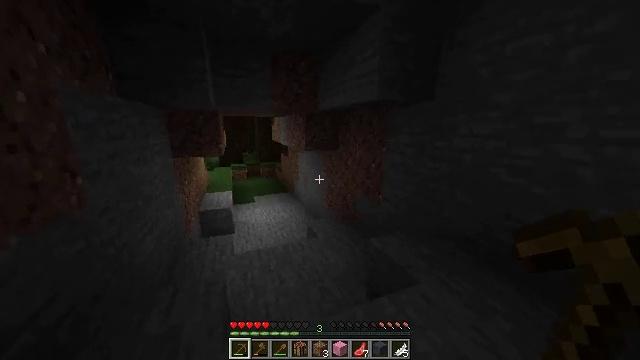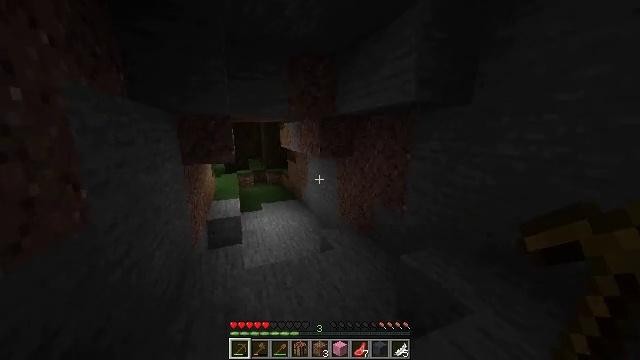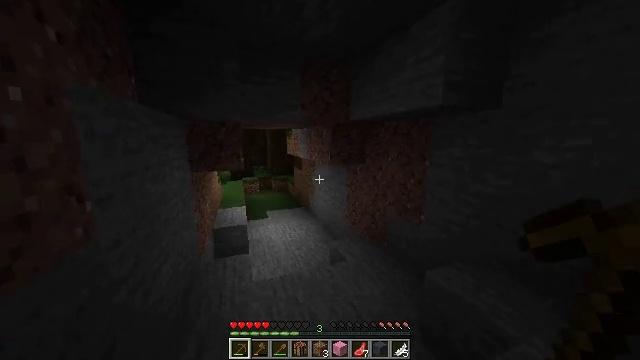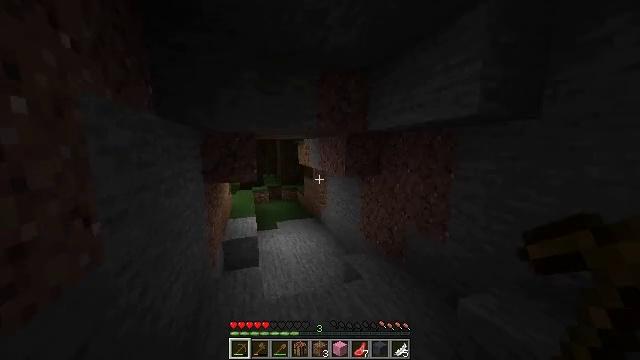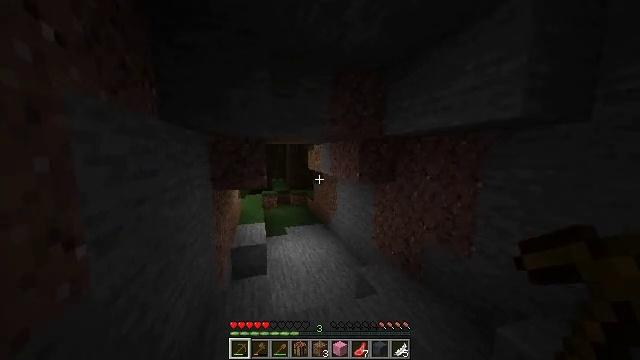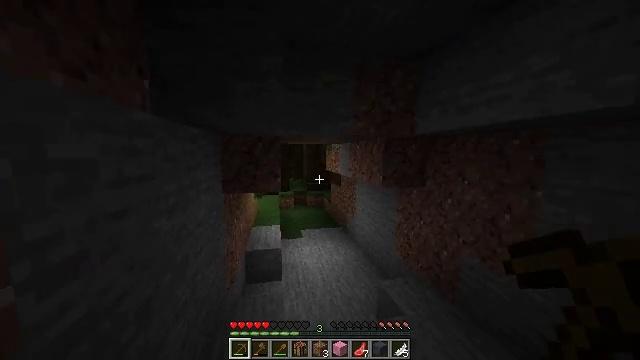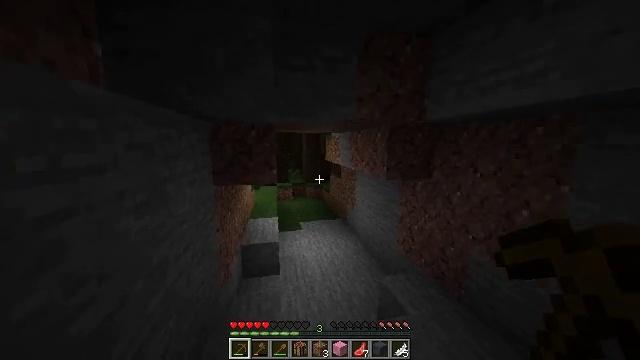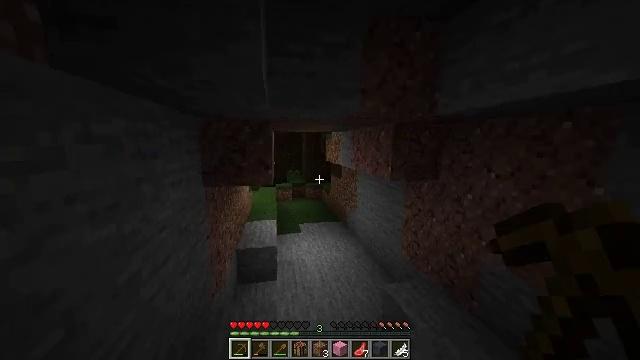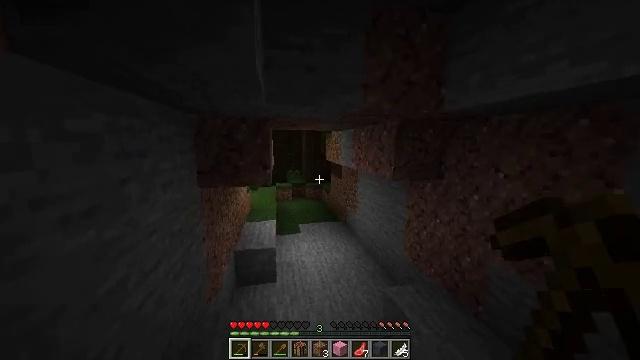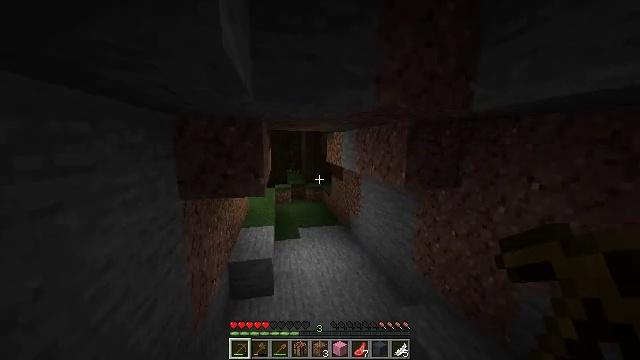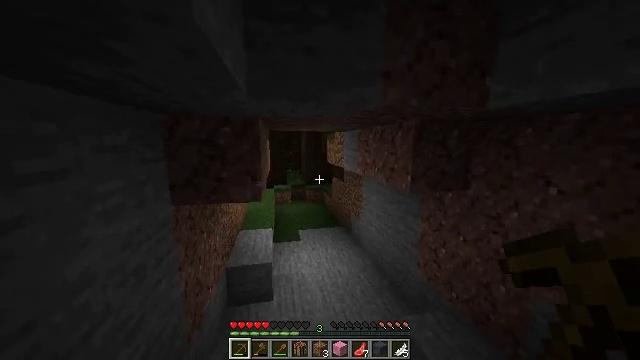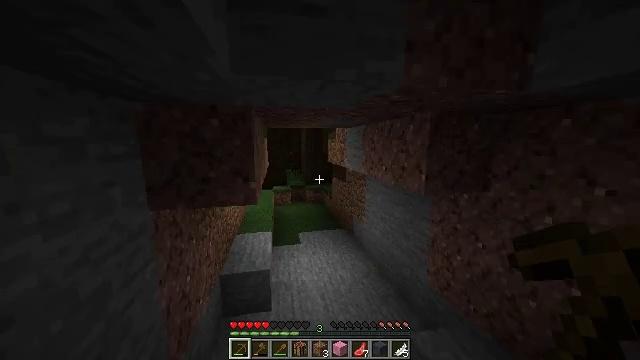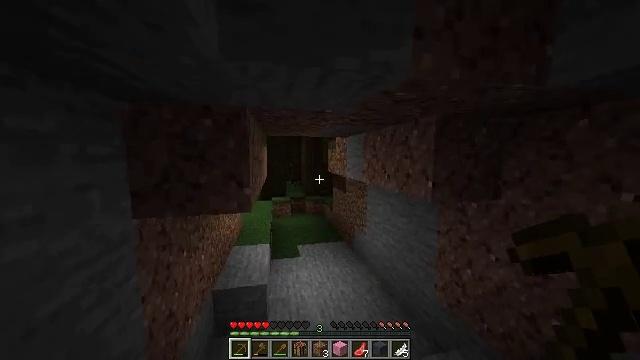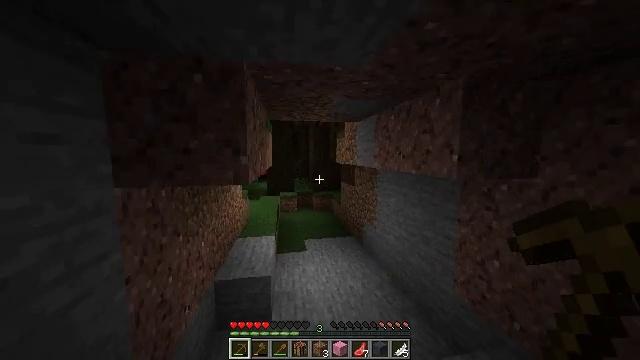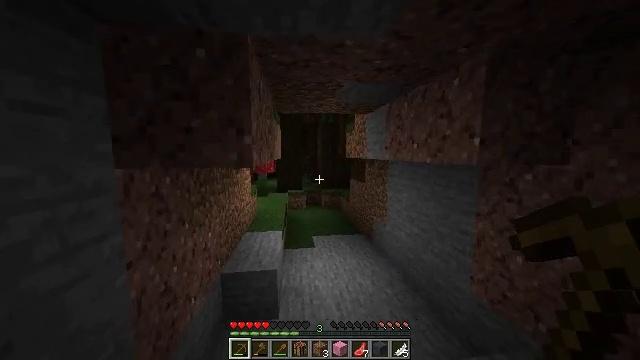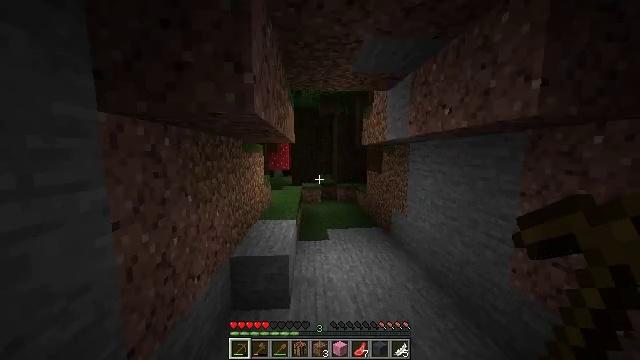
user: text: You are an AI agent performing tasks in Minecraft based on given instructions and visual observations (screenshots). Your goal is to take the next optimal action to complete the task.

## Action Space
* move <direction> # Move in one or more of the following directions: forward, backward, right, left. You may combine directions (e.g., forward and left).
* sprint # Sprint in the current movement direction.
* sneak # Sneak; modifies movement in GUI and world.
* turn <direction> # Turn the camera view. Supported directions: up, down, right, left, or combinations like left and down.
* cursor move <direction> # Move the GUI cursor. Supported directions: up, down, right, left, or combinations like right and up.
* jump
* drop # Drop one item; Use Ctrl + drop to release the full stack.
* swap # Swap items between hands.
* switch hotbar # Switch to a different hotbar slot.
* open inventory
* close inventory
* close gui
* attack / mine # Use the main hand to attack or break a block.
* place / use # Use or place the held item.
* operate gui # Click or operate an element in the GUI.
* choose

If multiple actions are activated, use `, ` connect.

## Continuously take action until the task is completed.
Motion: motion action
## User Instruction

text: Use the crafting table to create pink wool.
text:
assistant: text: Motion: move forward and move left, sprint, turn up
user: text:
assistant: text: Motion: move forward and move left, sprint, turn up
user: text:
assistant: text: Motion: move forward, sprint, turn left and up
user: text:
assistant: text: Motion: move forward, sprint, turn left and up
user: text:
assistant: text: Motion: move forward, sprint, turn left
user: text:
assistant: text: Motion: move forward, sprint, turn down
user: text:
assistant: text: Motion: move forward, sprint
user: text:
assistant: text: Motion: move forward, sprint
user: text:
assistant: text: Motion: move forward, sprint
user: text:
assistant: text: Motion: move forward, sprint
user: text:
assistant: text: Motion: move forward, sprint
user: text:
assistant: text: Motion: move forward, sprint, turn up
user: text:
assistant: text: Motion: move forward, sprint, turn left
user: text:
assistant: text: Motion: move forward, sprint, turn left
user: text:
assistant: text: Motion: move forward, sprint, turn left
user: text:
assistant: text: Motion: move forward and move right, sprint, turn left
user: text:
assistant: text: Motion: move forward and move right, sprint, turn left
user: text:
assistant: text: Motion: move forward and move right, sprint, turn left
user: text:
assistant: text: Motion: move forward and move right, sprint, turn left
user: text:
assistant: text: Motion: move forward and move right, sprint, turn left
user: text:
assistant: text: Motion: move forward and move right, sprint
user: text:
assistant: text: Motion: move forward, sprint
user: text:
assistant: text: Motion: move forward, sprint
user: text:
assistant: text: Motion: move forward, sprint
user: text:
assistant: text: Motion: move forward, sprint, turn right
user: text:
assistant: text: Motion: move forward, sprint, turn right
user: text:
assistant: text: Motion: move forward, sprint
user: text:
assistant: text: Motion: move forward, sprint
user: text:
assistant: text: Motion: move forward, sprint
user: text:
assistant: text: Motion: move forward and move right, sprint